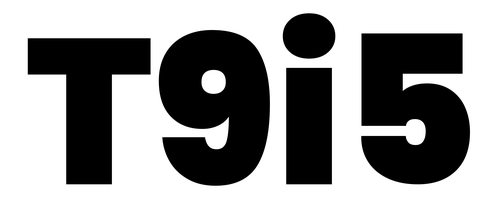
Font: Poppins-Black